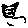
Label: cat